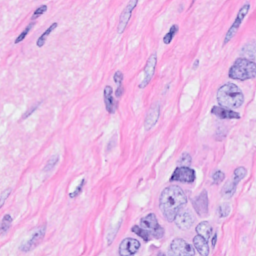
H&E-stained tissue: Breast